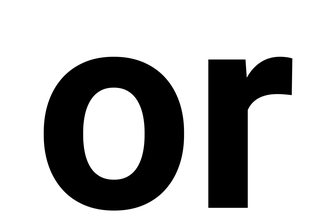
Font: Roboto_Bold